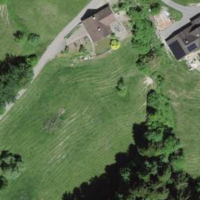
EUNIS habitat code: 52
Species observed at this site:
Dioscorea communis